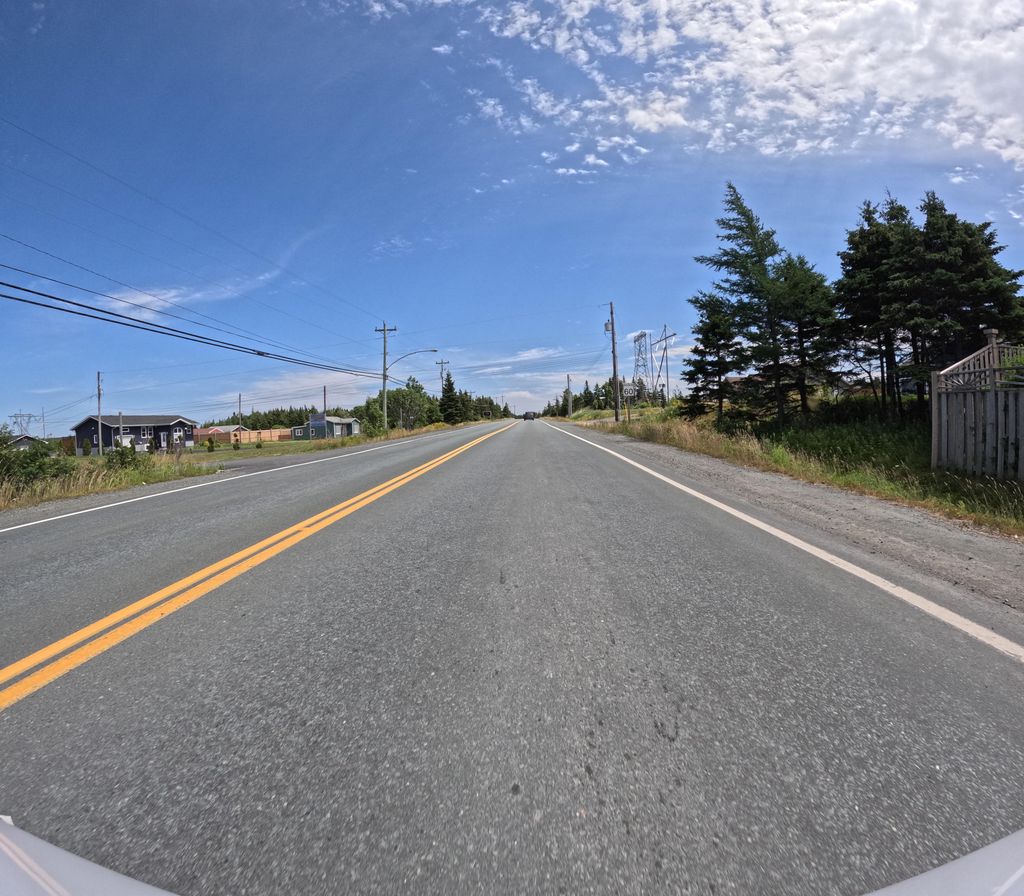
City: st_johns